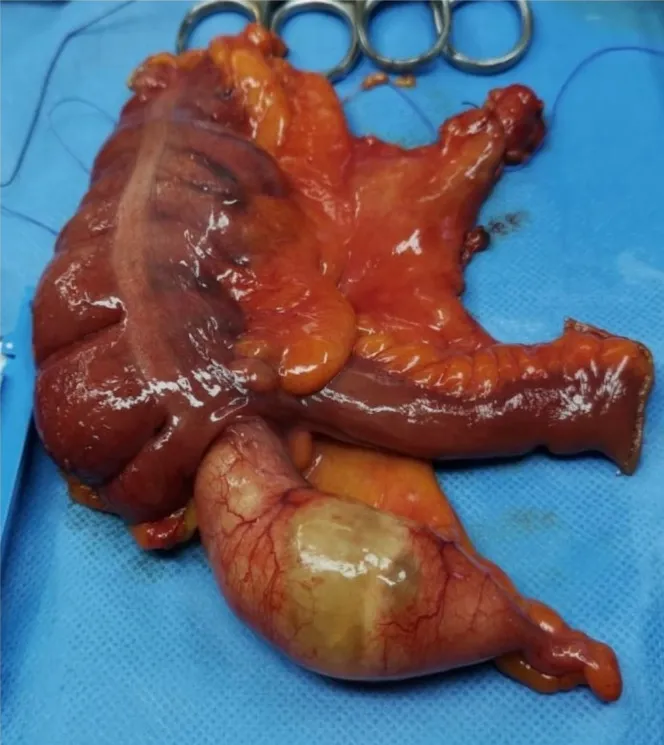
Mucinous neoplasm growing in the appendix (intraoperatively).
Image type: medical_photograph (other_medical_photograph)